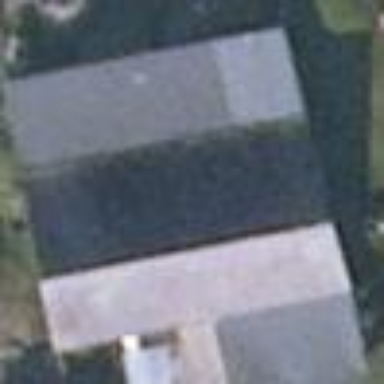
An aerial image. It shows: Shed building.